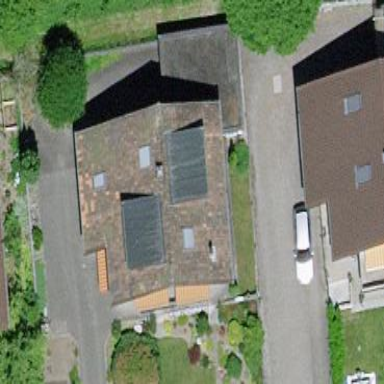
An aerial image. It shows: Residential building.